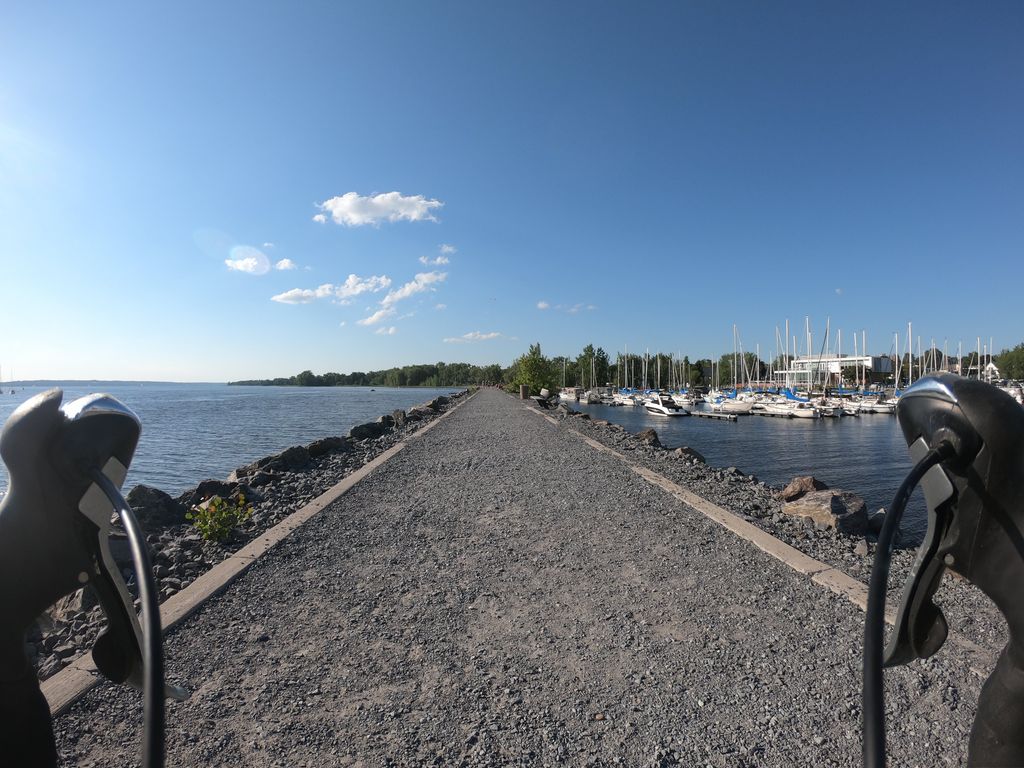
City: ottawa-gatineau